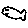
Label: fish